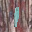
Label: 1